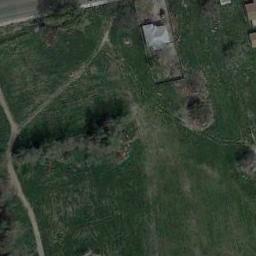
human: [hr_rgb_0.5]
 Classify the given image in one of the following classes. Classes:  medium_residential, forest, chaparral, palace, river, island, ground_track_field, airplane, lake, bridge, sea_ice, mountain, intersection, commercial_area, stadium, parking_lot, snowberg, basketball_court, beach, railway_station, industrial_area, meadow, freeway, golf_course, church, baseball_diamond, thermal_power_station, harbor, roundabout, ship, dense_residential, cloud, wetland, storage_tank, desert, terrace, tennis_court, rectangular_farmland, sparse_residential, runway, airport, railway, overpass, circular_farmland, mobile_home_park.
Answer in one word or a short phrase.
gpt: meadow